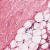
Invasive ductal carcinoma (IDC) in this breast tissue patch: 1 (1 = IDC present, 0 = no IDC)